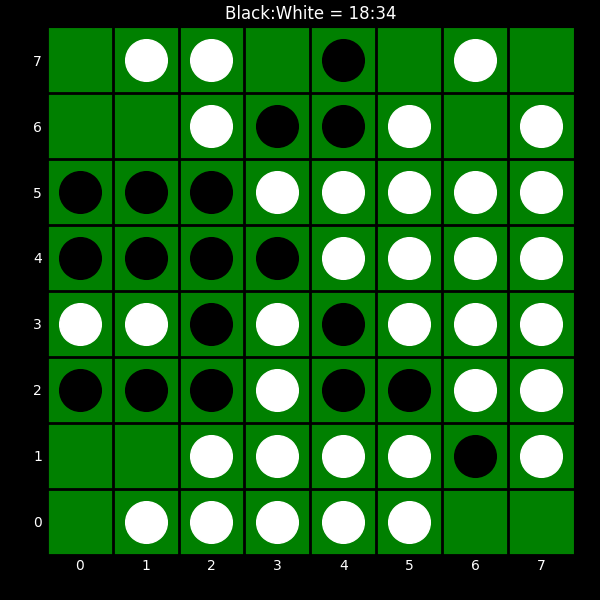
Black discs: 18
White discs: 34